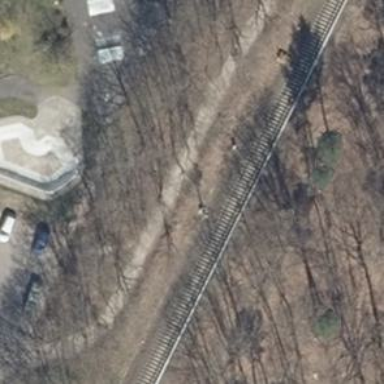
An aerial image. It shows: Railway signal.